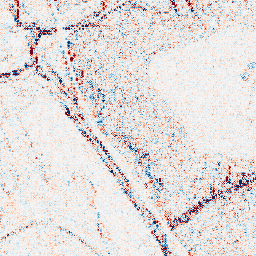
Category: wavelet
Decomposition family: wavelet_biorthogonal
Decomposition parameters: wavelet: bior2.4
level: 1
Upsampling method: sinc_hamming
Upsampling parameters: scale: 4
kernel_size: 16
Upsampling scale: 4